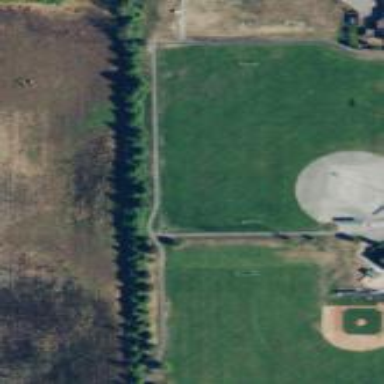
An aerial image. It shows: Softball pitch for leisure land activities.